Interaction volume radius: 5 \u00c5
Interaction volume height: 10 \u00c5
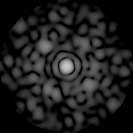
Disorder parameter: 0.8202